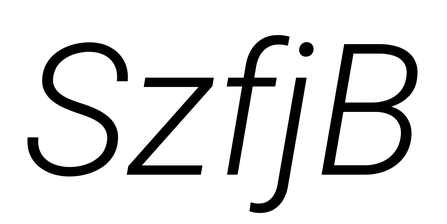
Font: Roboto-Italic_Light_Italic